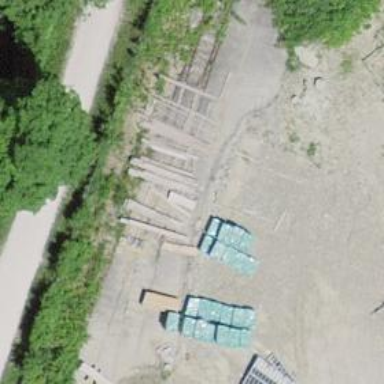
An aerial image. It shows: Abandoned railway spur with one track.